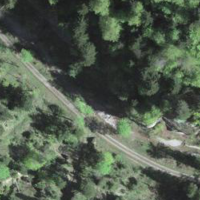
EUNIS habitat code: 41
Species observed at this site:
Fabriciana adippe
Petasites hybridus